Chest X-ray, PA view. Patient: 18 years old, sex M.
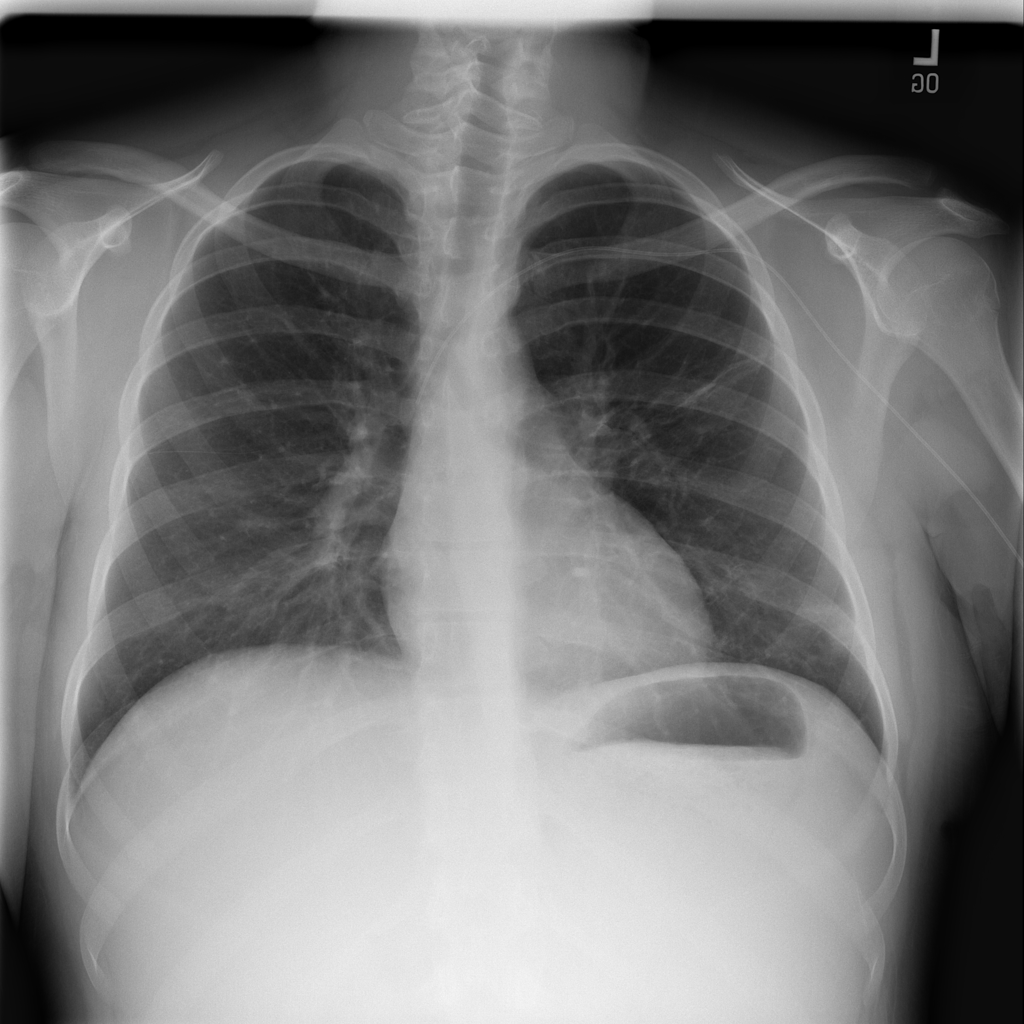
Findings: Pneumothorax